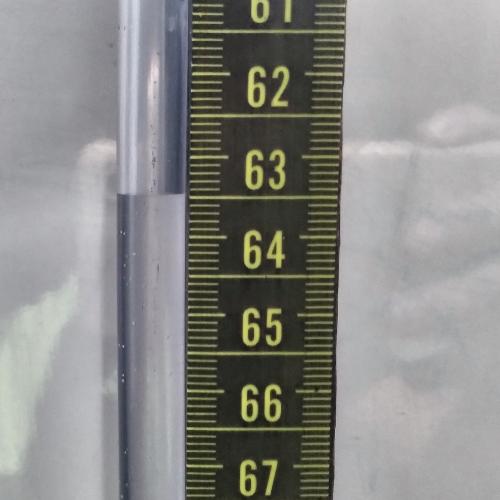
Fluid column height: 63.5 cm